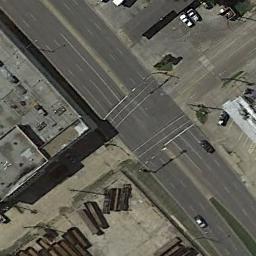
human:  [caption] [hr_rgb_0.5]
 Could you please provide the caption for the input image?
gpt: An intersection without cars is between some buildings and clearings .

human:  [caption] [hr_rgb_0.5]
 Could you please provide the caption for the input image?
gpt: There are few cars at the crossroads .

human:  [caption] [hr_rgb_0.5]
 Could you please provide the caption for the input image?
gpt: There are several moving vehicles on the road at the intersection, With many buildings and some trees around the intersection .

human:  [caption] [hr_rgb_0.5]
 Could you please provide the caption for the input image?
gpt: There are many different shapes of buildings beside the intersection .

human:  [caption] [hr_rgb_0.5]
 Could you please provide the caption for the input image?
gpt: There are some brown containers beside the intersection .